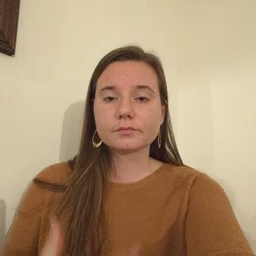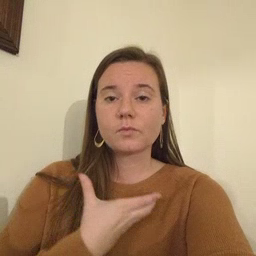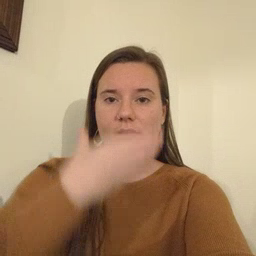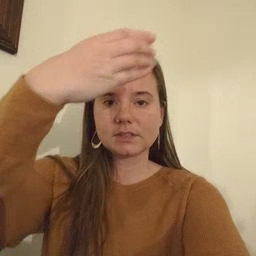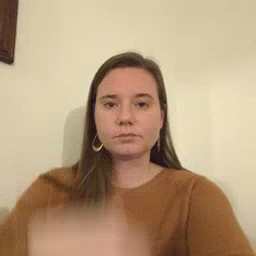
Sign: giraffe